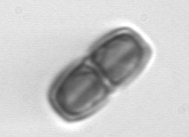
Label: Ephemera